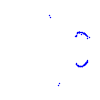
Particle: pion